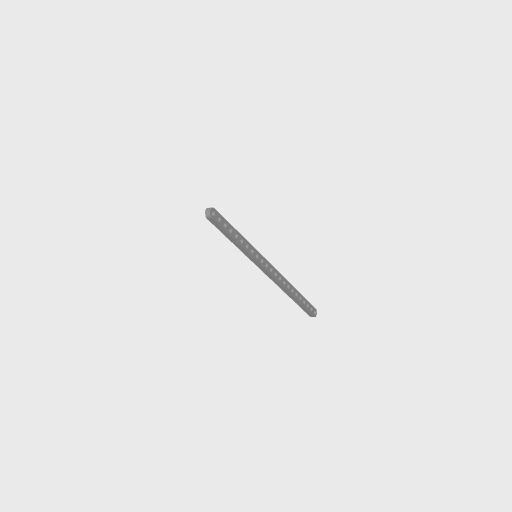
Part: FlatBeam23H